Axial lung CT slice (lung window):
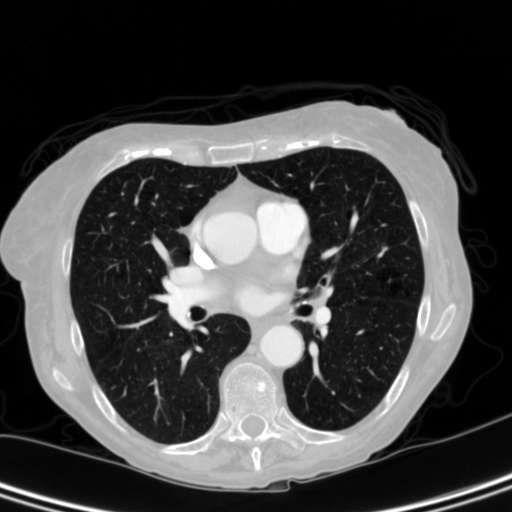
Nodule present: no